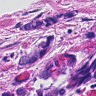
Metastatic tissue present: yes